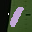
Label: 1